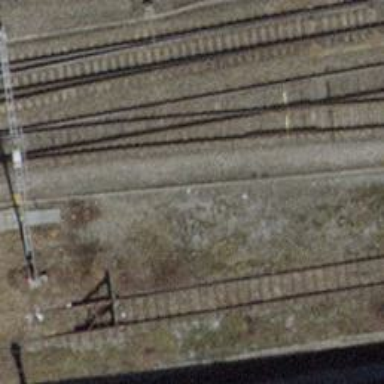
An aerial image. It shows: Rail siding with electrified tracks using contact line.